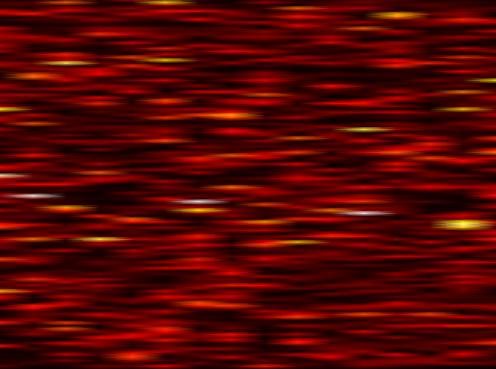
Label: OFDM